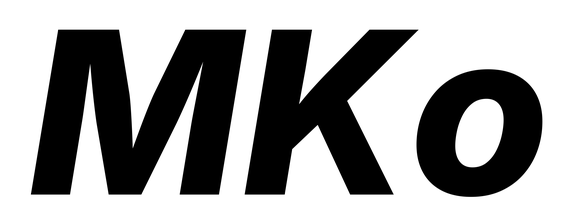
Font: Inter-Italic_ExtraBold_Italic